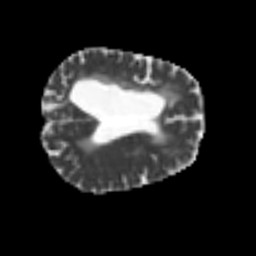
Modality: MD
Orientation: axial
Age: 54
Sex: female
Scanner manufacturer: siemens
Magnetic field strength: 3 T
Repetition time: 4.987 s
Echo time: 0.0792 s